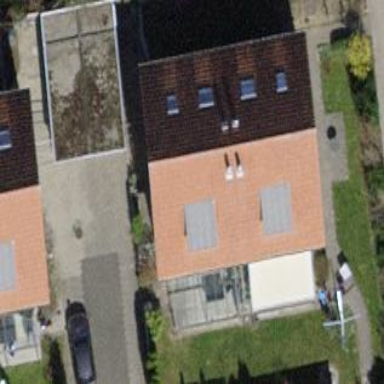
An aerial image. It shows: Building with tiled roof.